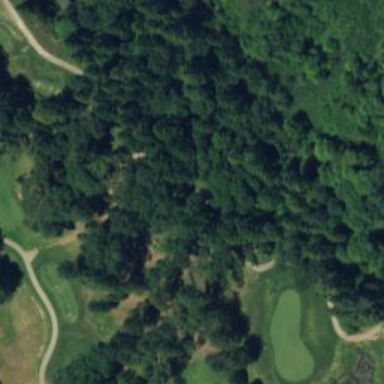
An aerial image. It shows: Service road designated as golf cart path.